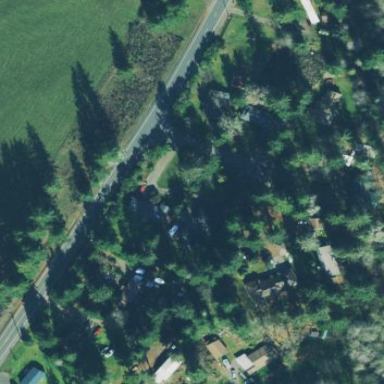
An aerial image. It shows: Residential area in rural setting.